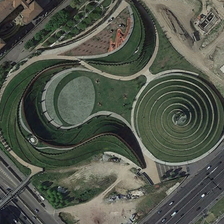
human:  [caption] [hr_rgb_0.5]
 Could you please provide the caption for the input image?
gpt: a square with green meadows are near two roads .

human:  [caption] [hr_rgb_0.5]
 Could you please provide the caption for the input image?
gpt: a square with green meadows are near two roads .

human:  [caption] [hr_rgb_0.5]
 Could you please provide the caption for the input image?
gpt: four green flower beds are in the center of the square .

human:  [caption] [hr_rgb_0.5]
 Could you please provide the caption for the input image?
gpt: many vehicles on the road in the the stream never stops flowing .

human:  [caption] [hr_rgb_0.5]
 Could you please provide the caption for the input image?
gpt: four green flower beds are in the center of the square .